Question: I am having problem in my MySQL loop.
I am trying to make a link to active and de-active my users in database.
I tried my while loop to show all my users from db and then place a link to next them.
But the problem is that the link is not showing next to its correct user, I also tried to assign an id and username to link and that is showing correct info.
the link is showing 1 step below the correct user.

Here is my code.
'''
require('./connect.php');
$query = "SELECT * FROM users ORDER BY id ASC";
$result = mysqli_query($con, $query);
$numrows = mysqli_num_rows($result);
if ($numrows > 0) {
echo '<table class="table" border="1">
<tr style="background-color: #0DF; color: #222; font-weight:bold;">
<td>ID:</td>
<td>User Name:</td>
<td>Email:</td>
<td>First Name:</td>
<td>Last Name:</td>
<td>Domain:</td>
<td>Country:</td>
<td>Phone:</td>
<td>Plan:</td>
<td>Duration:</td>
<td>Payable:</td>
<td>Paid Date:</td>
<td>Active Plan:</td>
<td>Active:</td>
<td>Register Date:</td>
</tr>';
while ( $row = mysqli_fetch_assoc($result) ) {
$dbid = $row['id'];
$dbuser = $row['username'];
$dbemail = $row['email'];
$dbfname = $row['first_name'];
$dblname = $row['last_name'];
$dbdomain = $row['domain'];
$dbcountry = $row['country'];
$dbphone = $row['phone'];
$dbplan = $row['plan'];
$dbduration = $row['duration'];
$dbpayable = $row['payable'];
$dbpaid_date = $row['paid_date'];
$dbactive_plan = $row['active_plan'];
$dbactive = $row['active'];
$dbdate = $row['date'];
echo '
<tr>
<td>'.$dbid.'</td>
<td>'.$dbuser.' <a href="http://www.mydomain.com/admin.php?id='.$dbid.'">Delete</a></td>
<td>'.$dbemail.'</td>
<td>'.$dbfname.'</td>
<td>'.$dblname.'</td>
<td>'.$dbdomain.'</td>
<td>'.$dbcountry.'</td>
<td>'.$dbphone.'</td>
<td>'.$dbplan.'</td>
<td>'.$dbduration.'</td>
<td>'.$dbpayable.'</td>
<td>'.$dbpaid_date.'</td>
<td>'.$dbactive_plan.' '.$changeStatus.'</td>
<td>'.$dbactive.'</td>
<td>'.$dbdate.'</td>
</tr>';
if ( $dbactive_plan == 0) {
$status = "Activate";
$changeStatus = '<a href="http://www.mydomain.com/admin.php?status=1&user='.$dbuser.'">'.$status.'</a>';
}
else {
$status = "Deactivate";
$changeStatus = '<a href="http://www.mydomain.com/admin.php?status=0&user='.$dbuser.'">'.$status.'</a>';
}
}//while loop
echo '</table>';
'''
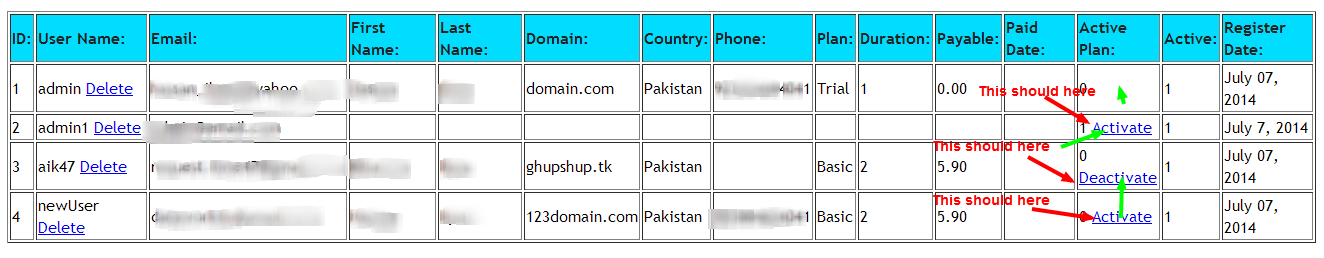
Answer: '''
require('./connect.php');
$query = "SELECT * FROM users ORDER BY id ASC";
$result = mysqli_query($con, $query);
$numrows = mysqli_num_rows($result);
if ($numrows > 0) {
echo '<table class="table" border="1">
<tr style="background-color: #0DF; color: #222; font-weight:bold;">
<td>ID:</td>
<td>User Name:</td>
<td>Email:</td>
<td>First Name:</td>
<td>Last Name:</td>
<td>Domain:</td>
<td>Country:</td>
<td>Phone:</td>
<td>Plan:</td>
<td>Duration:</td>
<td>Payable:</td>
<td>Paid Date:</td>
<td>Active Plan:</td>
<td>Active:</td>
<td>Register Date:</td>
</tr>';
while ( $row = mysqli_fetch_assoc($result) ) {
$dbid = $row['id'];
$dbuser = $row['username'];
$dbemail = $row['email'];
$dbfname = $row['first_name'];
$dblname = $row['last_name'];
$dbdomain = $row['domain'];
$dbcountry = $row['country'];
$dbphone = $row['phone'];
$dbplan = $row['plan'];
$dbduration = $row['duration'];
$dbpayable = $row['payable'];
$dbpaid_date = $row['paid_date'];
$dbactive_plan = $row['active_plan'];
$dbactive = $row['active'];
$dbdate = $row['date'];
if ( $dbactive_plan == 0) {
$status = "Activate";
$changeStatus = '<a href="http://www.mydomain.com/admin.php?status=1&user='.$dbuser.'">'.$status.'</a>';
}
else {
$status = "Deactivate";
$changeStatus = '<a href="http://www.mydomain.com/admin.php?status=0&user='.$dbuser.'">'.$status.'</a>';
}
echo '
<tr>
<td>'.$dbid.'</td>
<td>'.$dbuser.' <a href="http://www.mydomain.com/admin.php?id='.$dbid.'">Delete</a></td>
<td>'.$dbemail.'</td>
<td>'.$dbfname.'</td>
<td>'.$dblname.'</td>
<td>'.$dbdomain.'</td>
<td>'.$dbcountry.'</td>
<td>'.$dbphone.'</td>
<td>'.$dbplan.'</td>
<td>'.$dbduration.'</td>
<td>'.$dbpayable.'</td>
<td>'.$dbpaid_date.'</td>
<td>'.$dbactive_plan.' '.$changeStatus.'</td>
<td>'.$dbactive.'</td>
<td>'.$dbdate.'</td>
</tr>';
}//while loop
echo '</table>';
'''